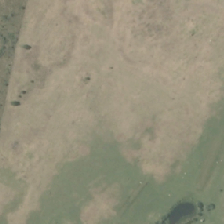
Land cover: urban_parkland